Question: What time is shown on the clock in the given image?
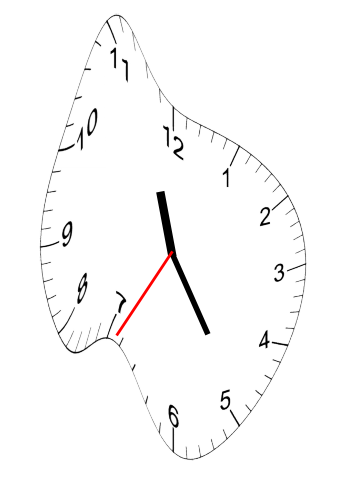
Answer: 11:24:35